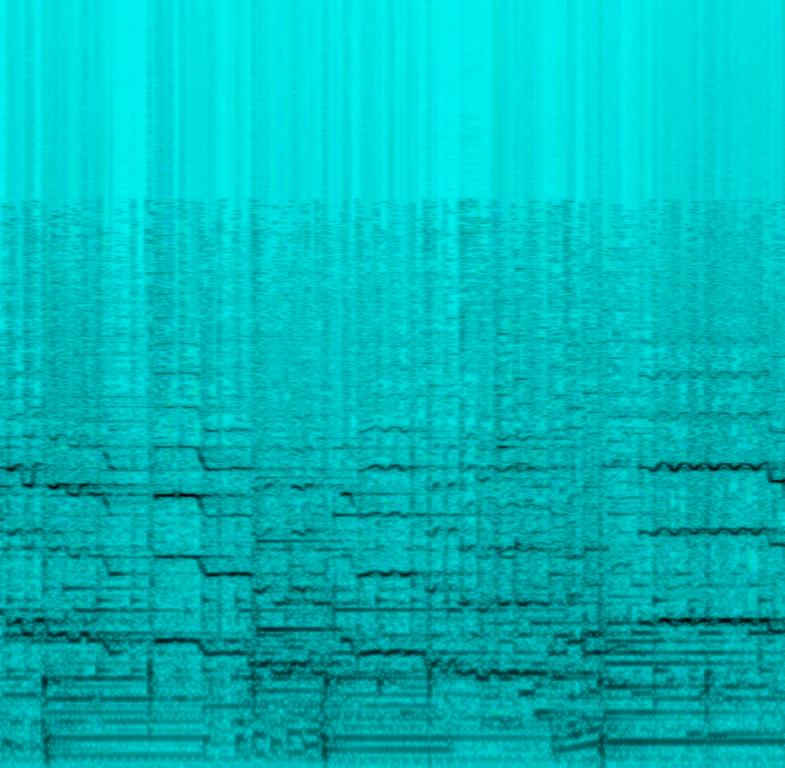
This is the live performance of a Turkish folk music piece with arabesque influences. The clarinet is playing the main melody in the lead at a medium-to-high pitch. A secondary melody is playing the qanun in the background. There are supportive elements in the melodic background such as the saz, the keyboard and the bass guitar. The acoustic drums are playing a mellow beat accompanied by rich percussion. There is a vibrant atmosphere in this piece. This could be playing in the background of a Turkish cuisine restaurant or a hookah place. It could also be used in the soundtrack of a Turkish soap opera.